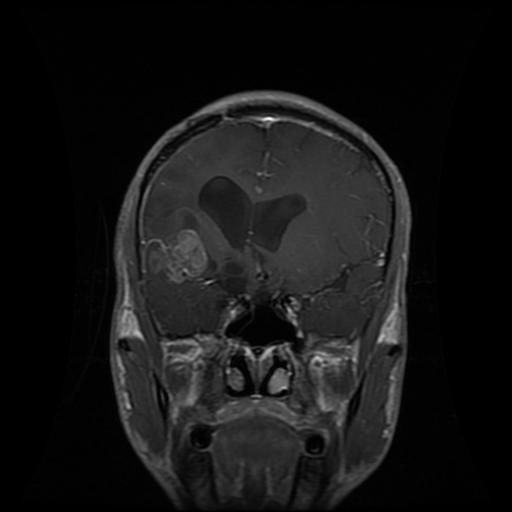
Label: glioma